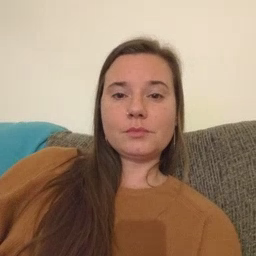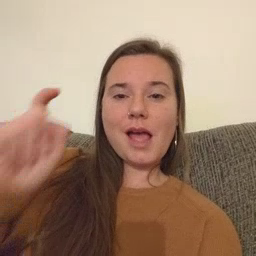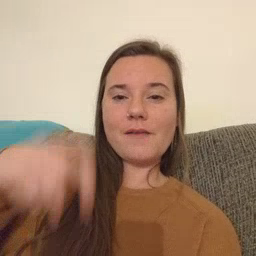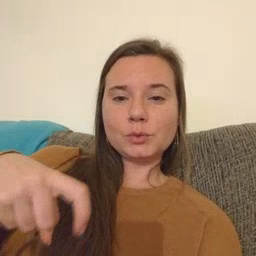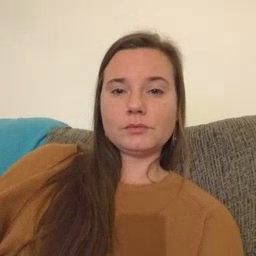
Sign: haveto